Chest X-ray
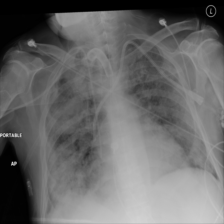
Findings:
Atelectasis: negative
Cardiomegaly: negative
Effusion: negative
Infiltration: negative
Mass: negative
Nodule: negative
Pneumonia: negative
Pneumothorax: negative
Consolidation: negative
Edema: negative
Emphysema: negative
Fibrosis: negative
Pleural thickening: negative
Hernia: negative